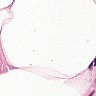
Metastatic tissue present: no